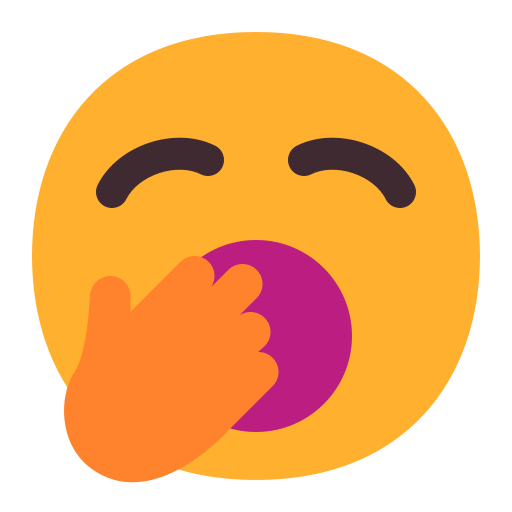
yawning face flat